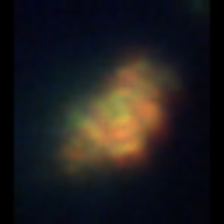
Taxon: Unknown_detritus
Group: Unknown